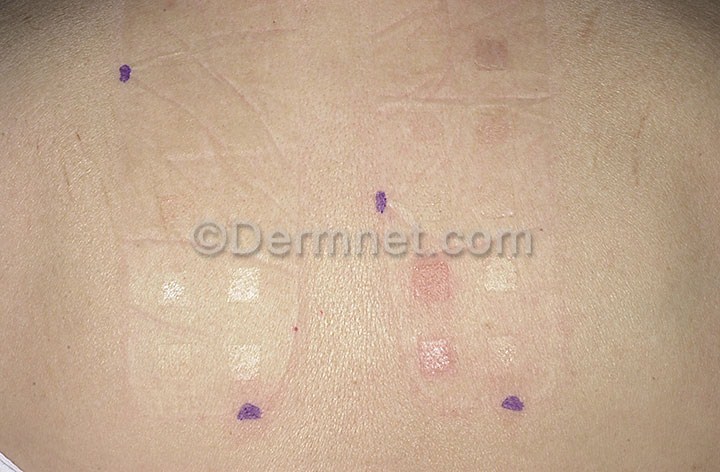
Disease: Poison Ivy Photos and other Contact Dermatitis